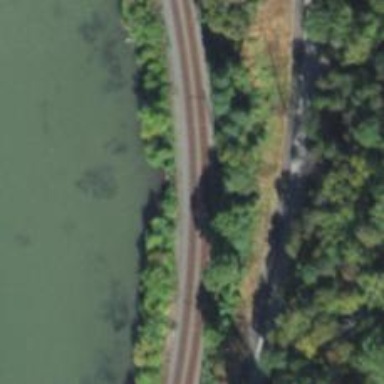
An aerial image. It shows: Railway track.